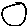
Label: circle